Interaction volume radius: 5 \u00c5
Interaction volume height: 35 \u00c5
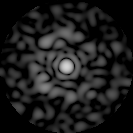
Disorder parameter: 0.8068